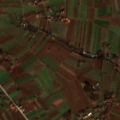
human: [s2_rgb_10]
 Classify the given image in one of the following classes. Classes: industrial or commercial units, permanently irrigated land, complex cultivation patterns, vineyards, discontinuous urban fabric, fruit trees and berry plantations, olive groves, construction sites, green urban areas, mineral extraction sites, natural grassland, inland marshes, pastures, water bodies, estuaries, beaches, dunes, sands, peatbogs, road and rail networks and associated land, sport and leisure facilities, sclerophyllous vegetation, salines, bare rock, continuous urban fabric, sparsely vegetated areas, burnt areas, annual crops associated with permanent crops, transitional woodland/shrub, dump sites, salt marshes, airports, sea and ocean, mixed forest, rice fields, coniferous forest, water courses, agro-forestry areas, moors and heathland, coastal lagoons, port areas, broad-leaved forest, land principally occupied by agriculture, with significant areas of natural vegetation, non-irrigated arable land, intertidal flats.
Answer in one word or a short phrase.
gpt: non-irrigated arable land, complex cultivation patterns, land principally occupied by agriculture, with significant areas of natural vegetation